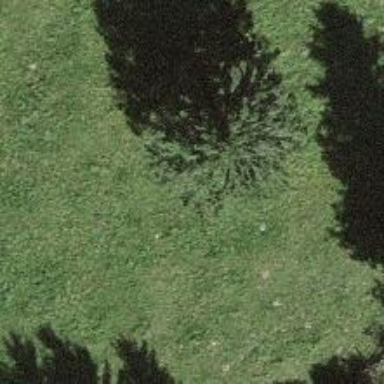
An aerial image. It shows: Single tag "natural: tree."